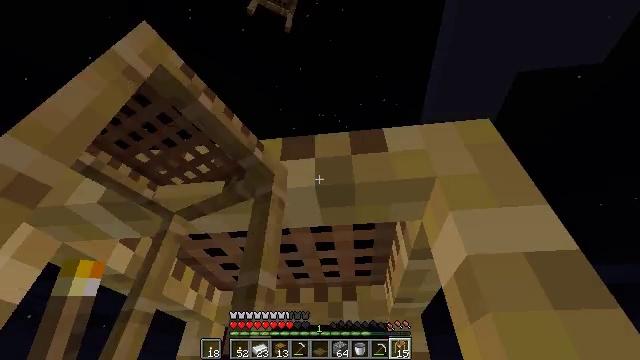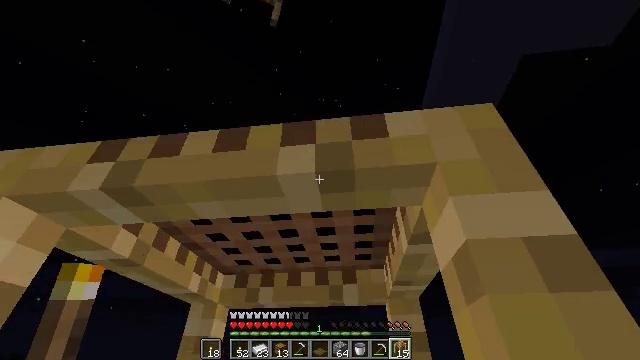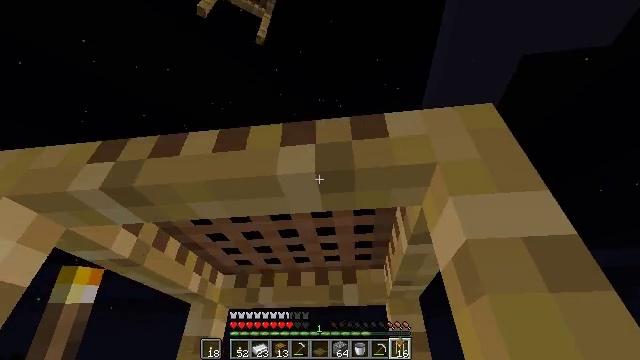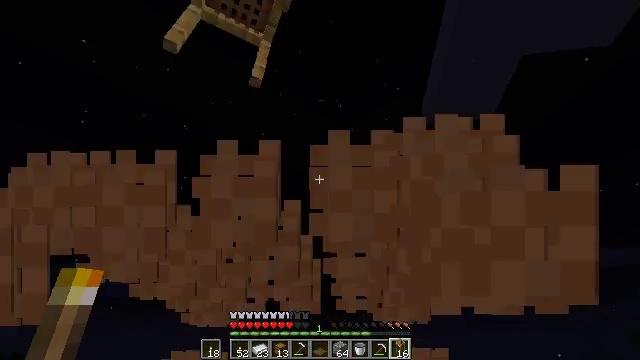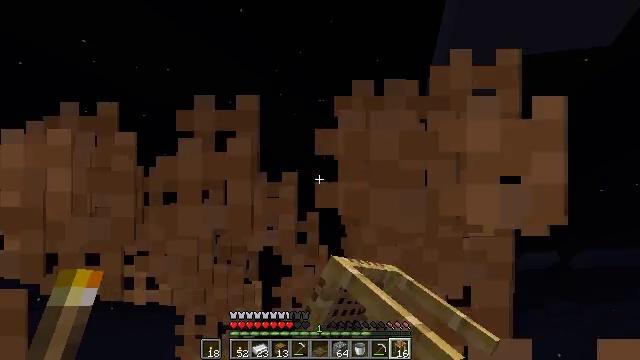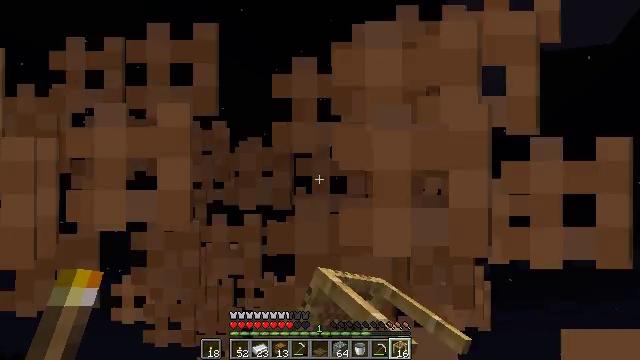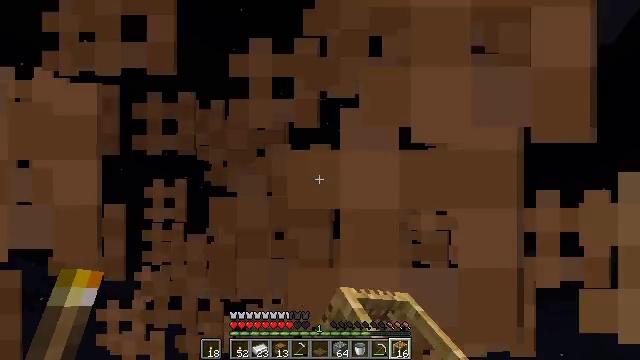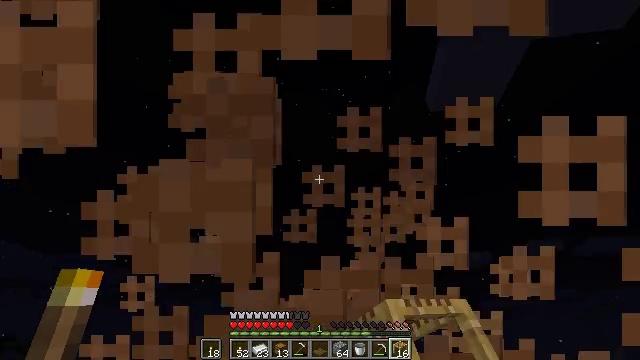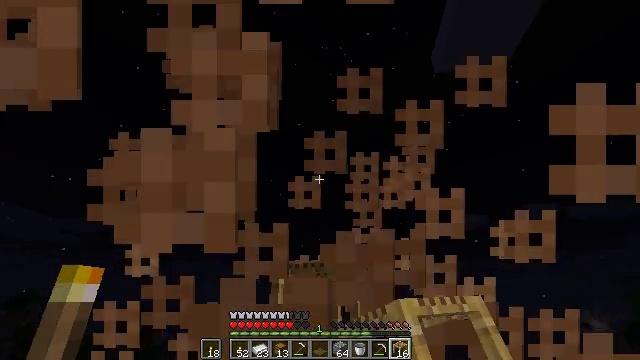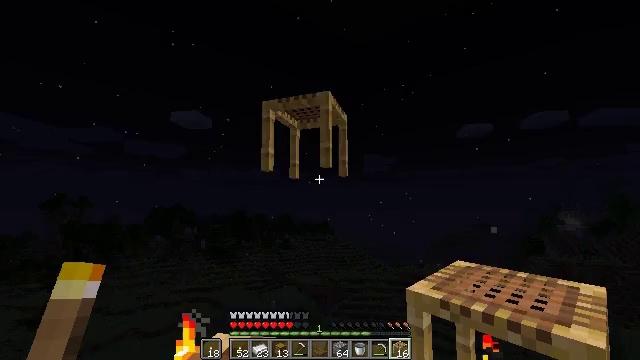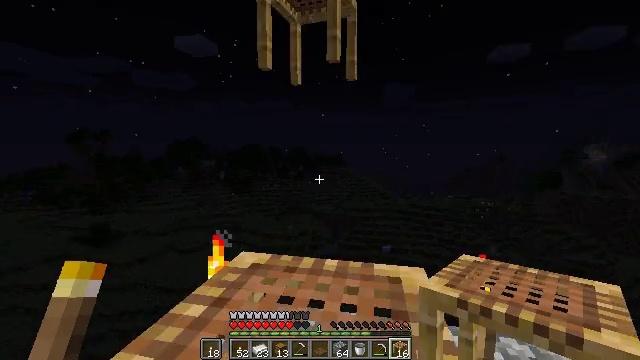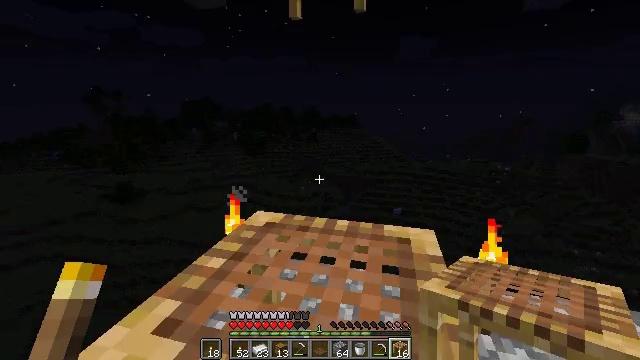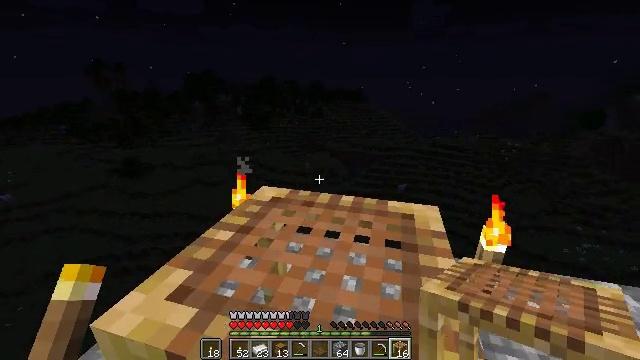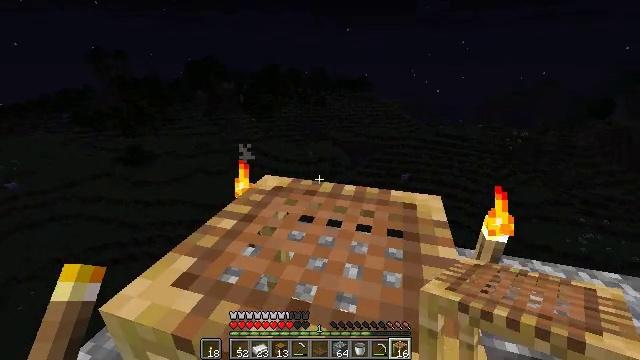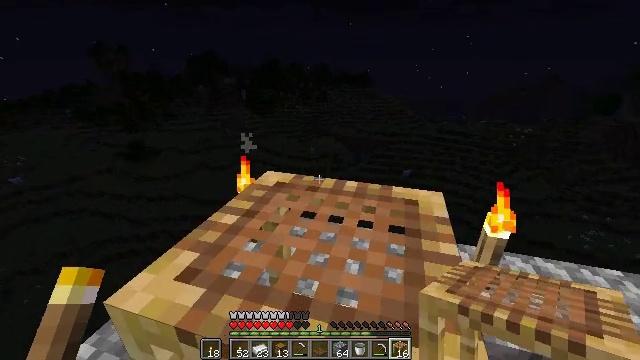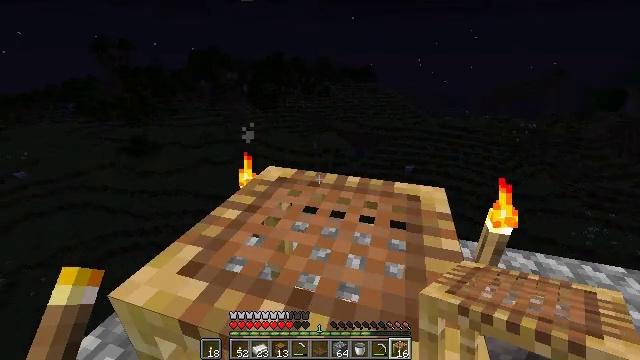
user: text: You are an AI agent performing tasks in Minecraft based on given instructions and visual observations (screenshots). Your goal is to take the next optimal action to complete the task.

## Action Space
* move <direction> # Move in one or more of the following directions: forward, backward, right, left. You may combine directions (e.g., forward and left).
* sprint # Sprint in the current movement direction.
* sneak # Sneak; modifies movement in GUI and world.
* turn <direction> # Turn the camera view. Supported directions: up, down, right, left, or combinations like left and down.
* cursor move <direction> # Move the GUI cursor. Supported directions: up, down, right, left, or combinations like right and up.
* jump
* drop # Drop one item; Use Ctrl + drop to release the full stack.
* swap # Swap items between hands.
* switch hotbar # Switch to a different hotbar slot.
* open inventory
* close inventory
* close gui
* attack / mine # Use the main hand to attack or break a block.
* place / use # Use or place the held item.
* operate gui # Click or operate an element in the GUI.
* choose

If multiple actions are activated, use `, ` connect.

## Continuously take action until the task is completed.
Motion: motion action
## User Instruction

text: Remove the scaffolding structure.
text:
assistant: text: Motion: turn down
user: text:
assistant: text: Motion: no_op
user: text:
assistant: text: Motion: attack / mine
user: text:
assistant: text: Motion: attack / mine
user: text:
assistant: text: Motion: attack / mine
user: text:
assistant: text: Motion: no_op
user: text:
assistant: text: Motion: turn down
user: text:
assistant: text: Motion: turn down
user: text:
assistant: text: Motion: turn down
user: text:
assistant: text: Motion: turn left and down
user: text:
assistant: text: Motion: turn left and down
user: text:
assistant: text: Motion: turn left and down
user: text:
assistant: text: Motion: turn down
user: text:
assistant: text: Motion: no_op
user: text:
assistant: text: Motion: turn down
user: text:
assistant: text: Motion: turn down
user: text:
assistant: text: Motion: no_op
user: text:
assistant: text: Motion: no_op
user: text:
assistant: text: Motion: no_op
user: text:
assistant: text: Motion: attack / mine
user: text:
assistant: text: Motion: attack / mine
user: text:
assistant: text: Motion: attack / mine
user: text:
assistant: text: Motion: no_op
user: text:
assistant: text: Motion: turn left
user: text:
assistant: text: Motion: no_op